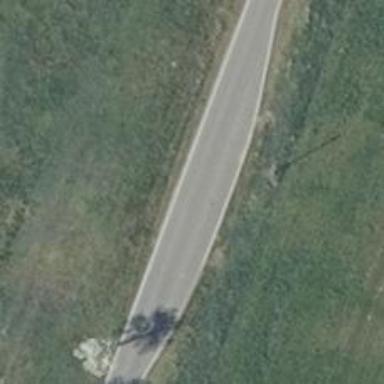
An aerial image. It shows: Passing place on the road.